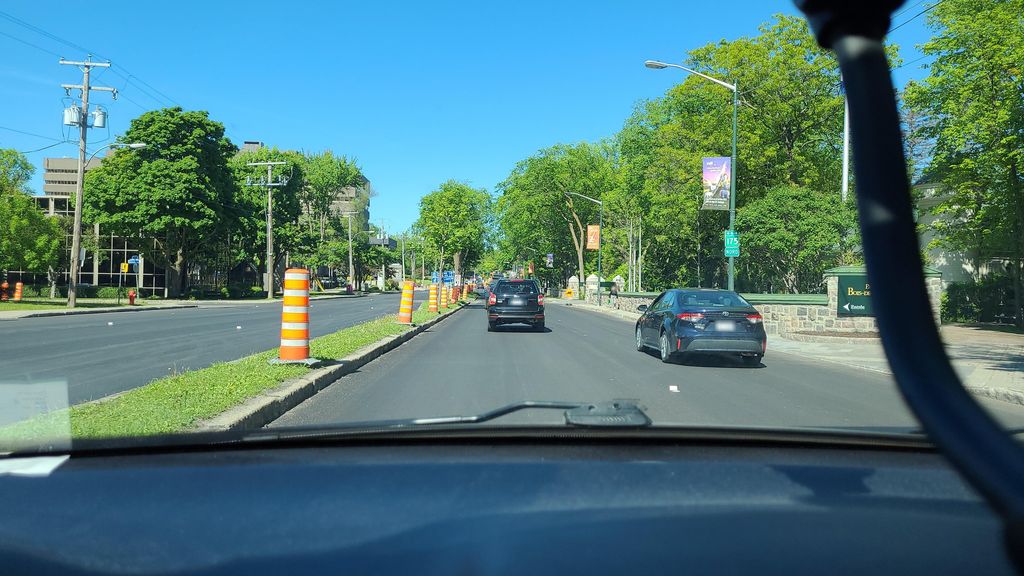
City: quebec_city